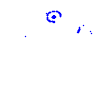
Particle: proton